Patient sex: M
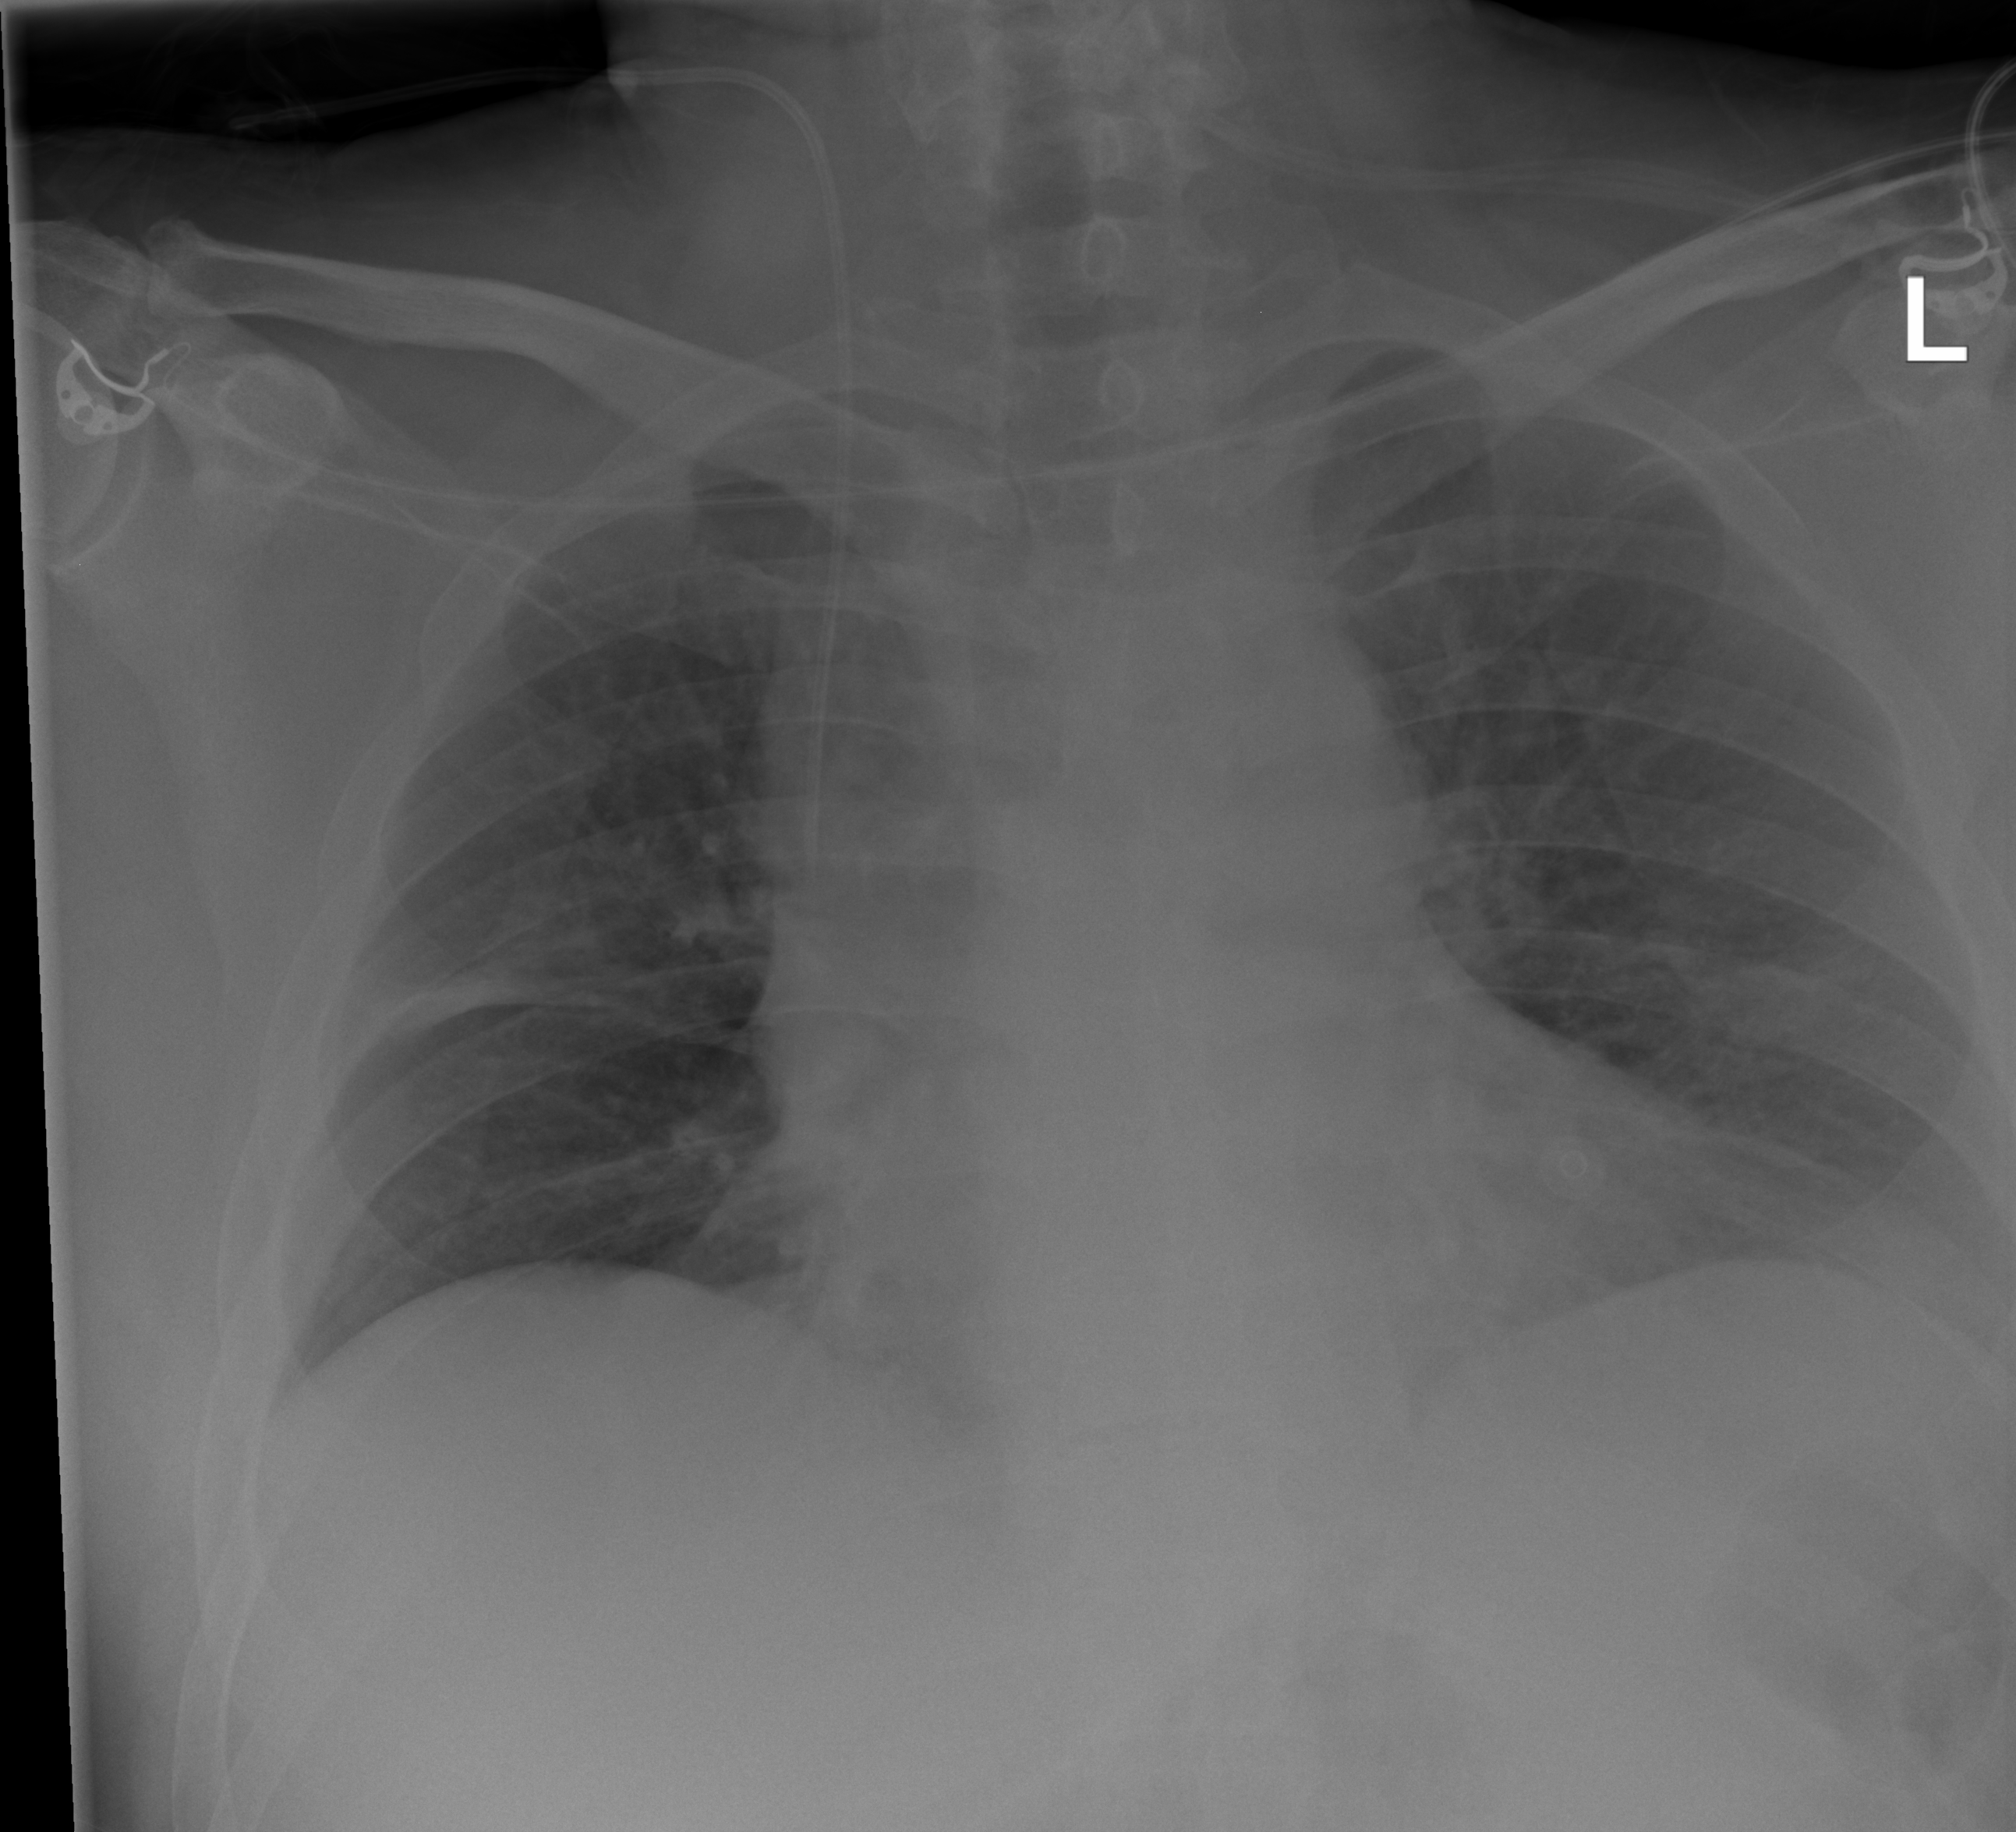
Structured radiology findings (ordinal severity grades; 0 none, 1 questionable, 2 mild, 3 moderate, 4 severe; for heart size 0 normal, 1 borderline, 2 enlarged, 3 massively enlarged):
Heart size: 0
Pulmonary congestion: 2
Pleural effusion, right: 0
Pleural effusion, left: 0
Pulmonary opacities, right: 0
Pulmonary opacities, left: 0
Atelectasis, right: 0
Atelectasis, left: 0